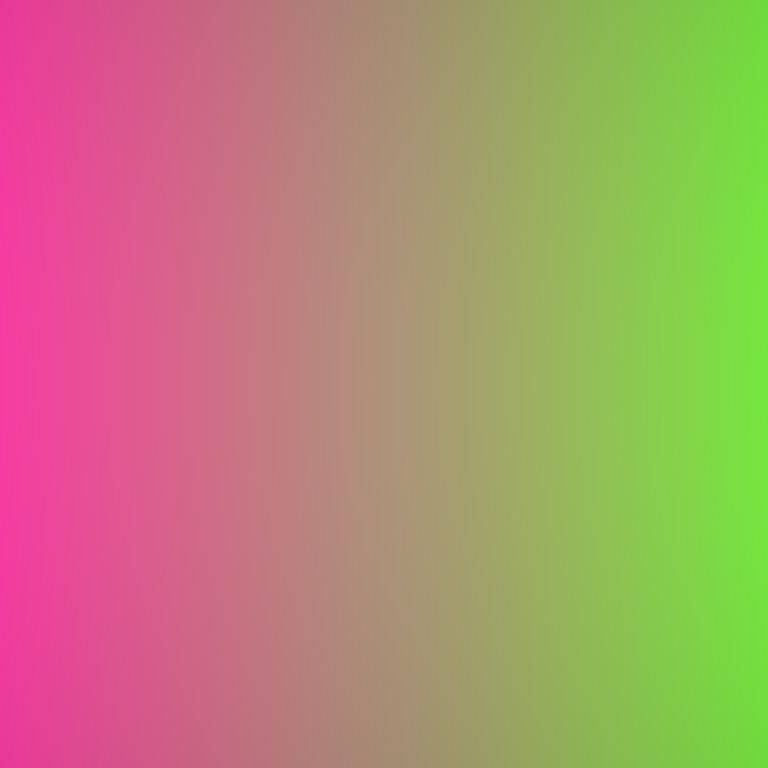
Abstract light effect, smooth gradient from vibrant pink to bright green, energetic atmosphere, soft blend, no room, no furniture, no objects.